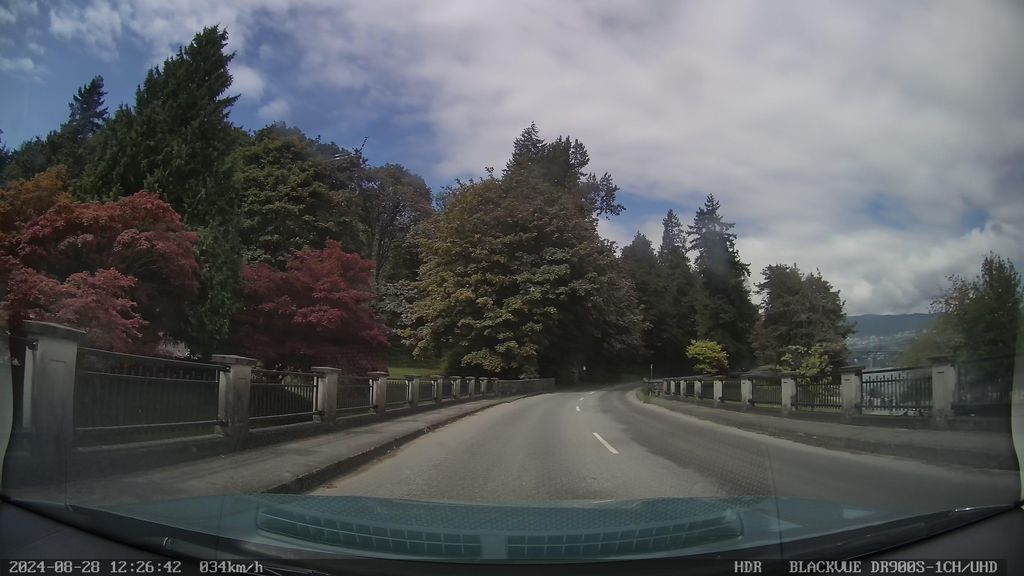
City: vancouver